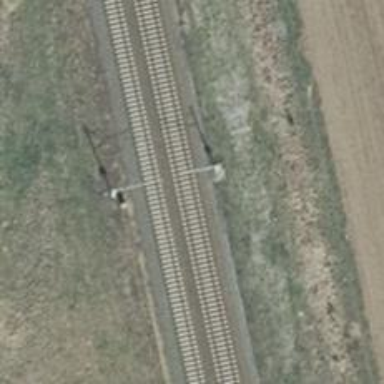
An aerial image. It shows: Milestone along the railway track with catenary mast.